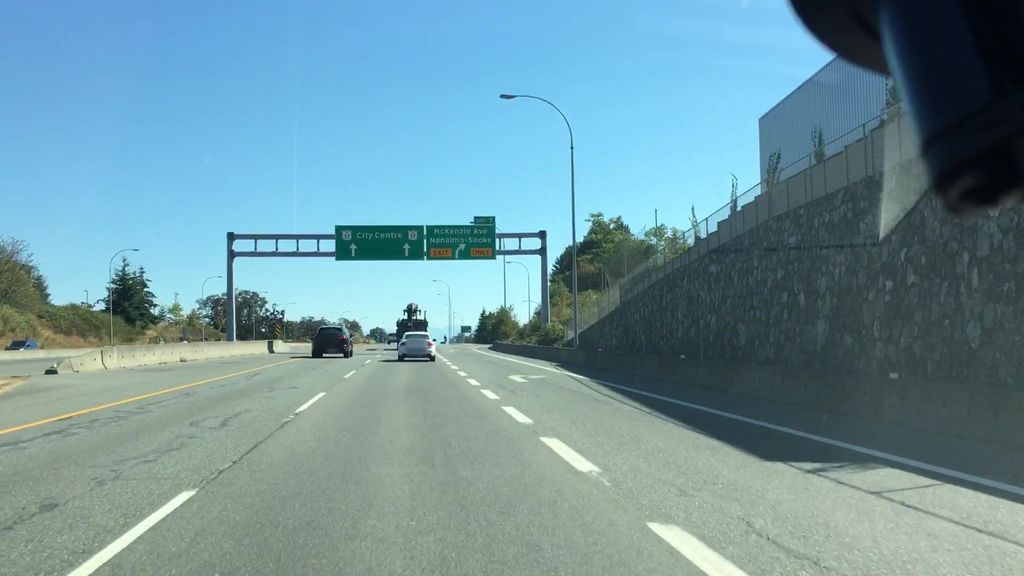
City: victoria